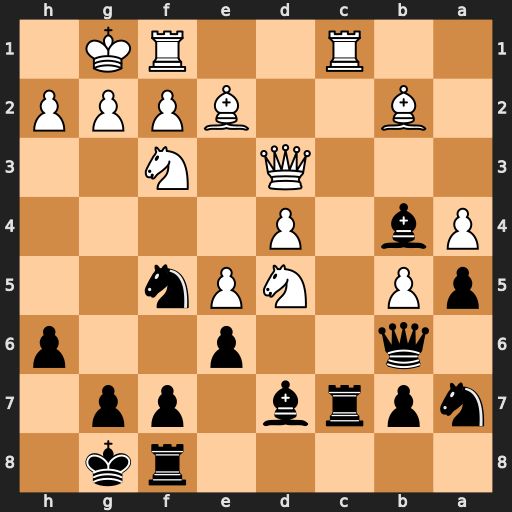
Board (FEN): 5rk1/nprb1pp1/1q2p2p/pP1NPn2/Pb1P4/3Q1N2/1B2BPPP/2R2RK1
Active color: b
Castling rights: -
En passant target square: -
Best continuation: exd5 Rxc7 Qxc7